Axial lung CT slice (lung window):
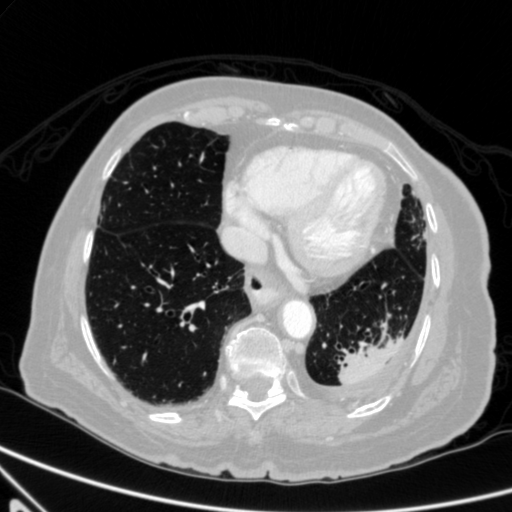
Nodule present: no